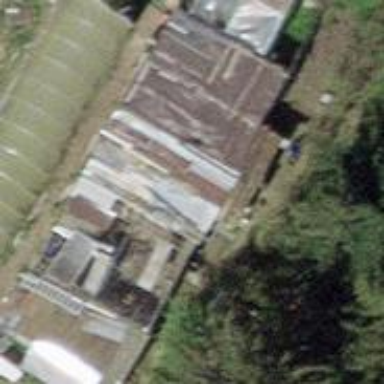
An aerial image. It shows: Allotment house.